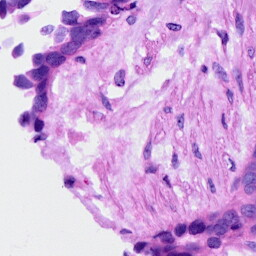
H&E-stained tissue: Ovarian